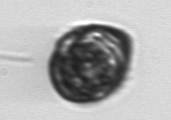
Label: Proterythropsis